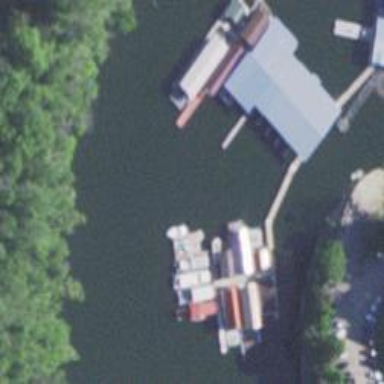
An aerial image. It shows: Pier with mooring facilities.